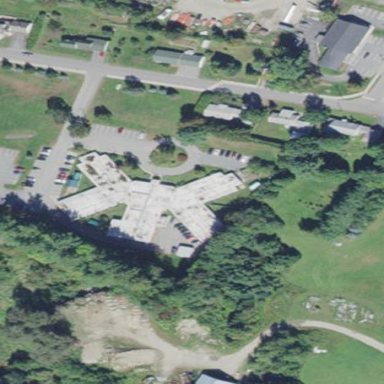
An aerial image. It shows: Hospital building.